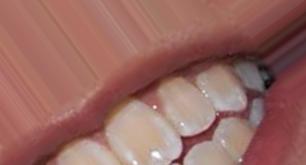
Condition: Tooth Discoloration